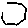
Label: hexagon